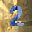
Label: 2